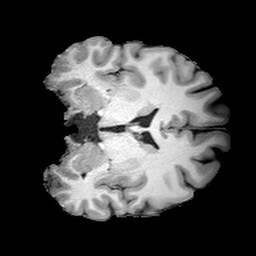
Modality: T1w
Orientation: coronal
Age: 23
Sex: male
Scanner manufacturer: siemens
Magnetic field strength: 3 T
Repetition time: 2 s
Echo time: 0.0024 s